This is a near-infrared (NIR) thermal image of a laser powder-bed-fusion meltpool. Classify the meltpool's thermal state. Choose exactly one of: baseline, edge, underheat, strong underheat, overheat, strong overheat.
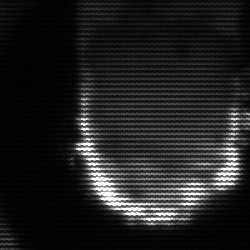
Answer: baseline